Field crop: maize
Growth stage: 2
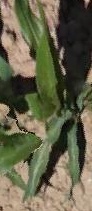
Species: maize